Field crop: maize
Growth stage: 2
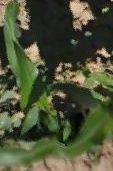
Species: maize